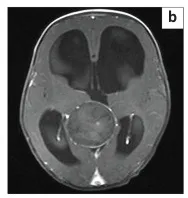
T1-fat-saturated post-contrast axial.
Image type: radiology (mri)